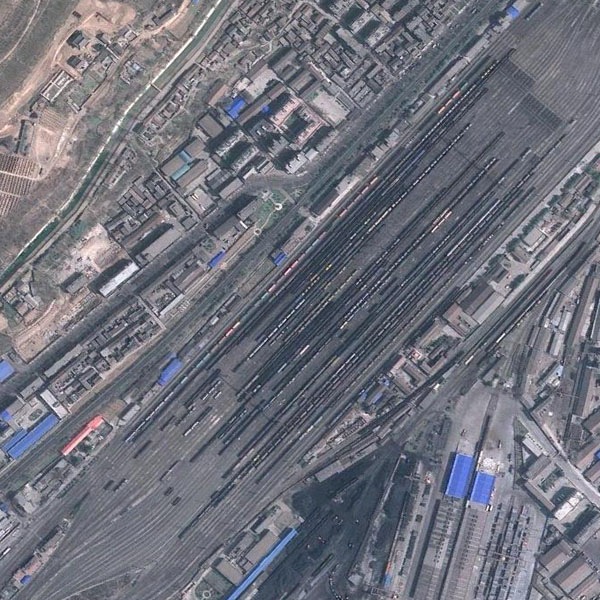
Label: RailwayStation